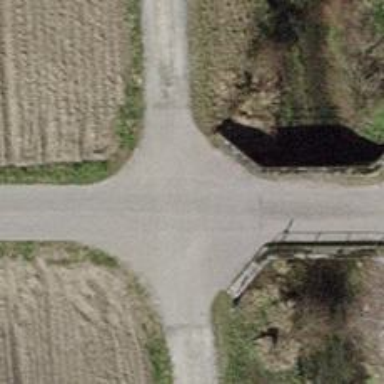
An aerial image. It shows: Asphalt track on bridge with Grade 1 track type.